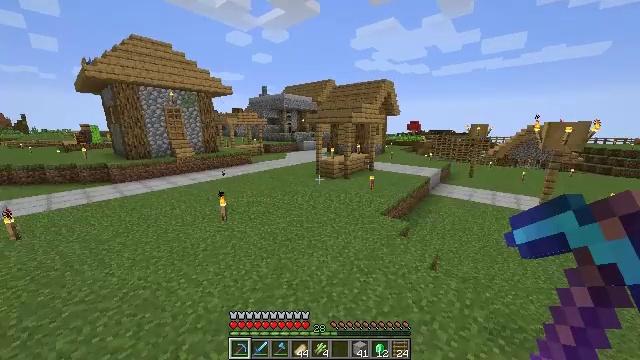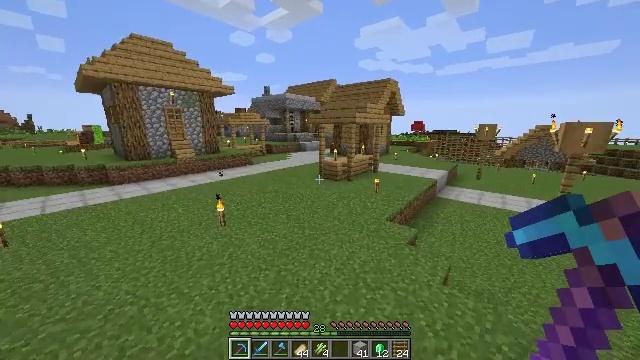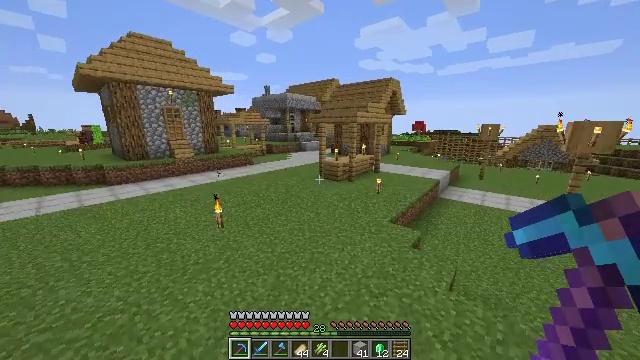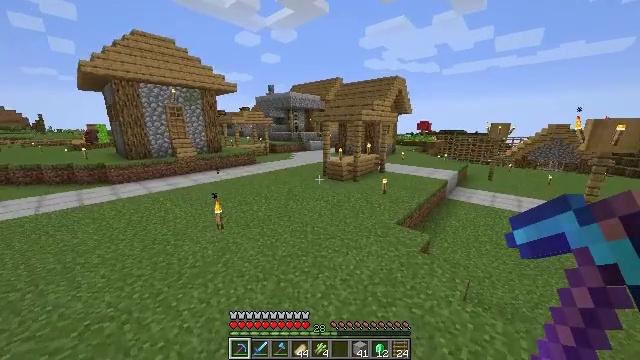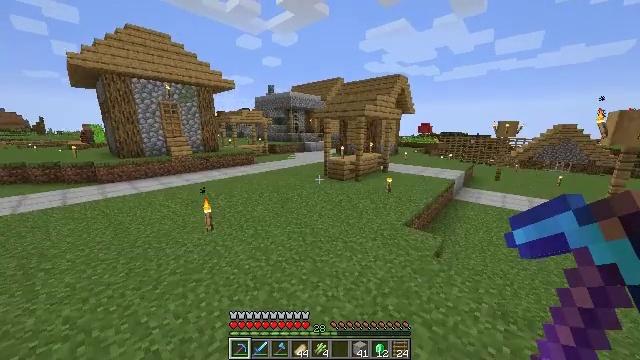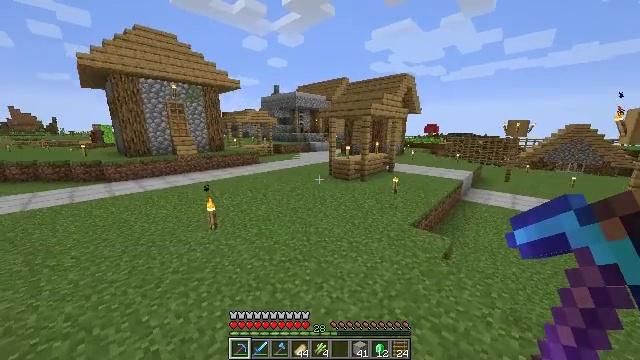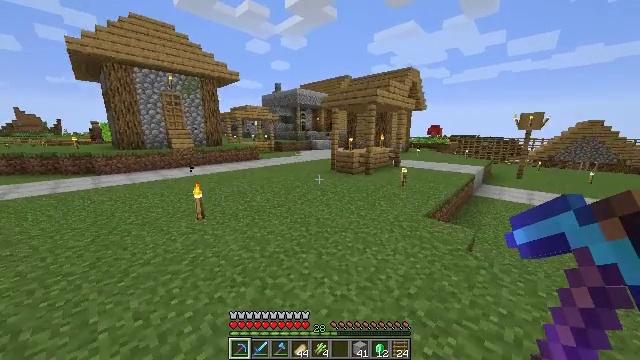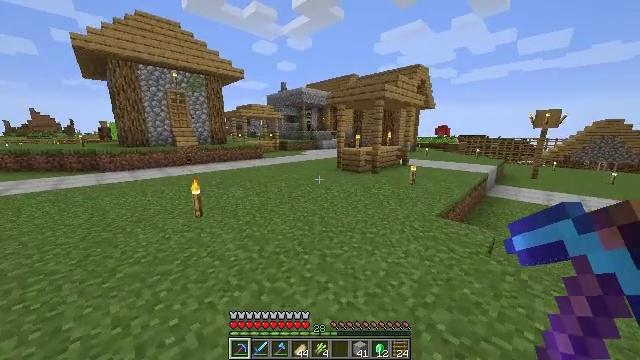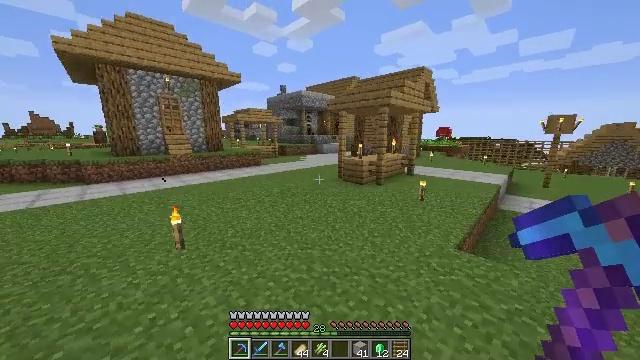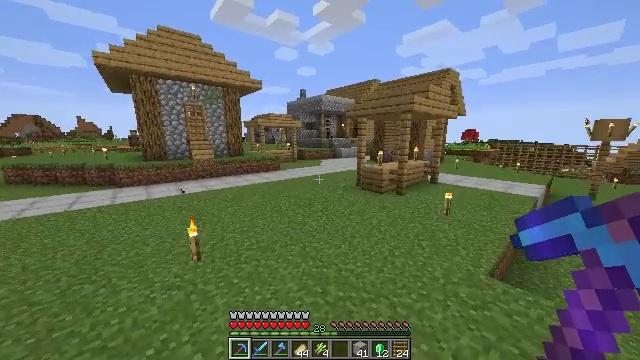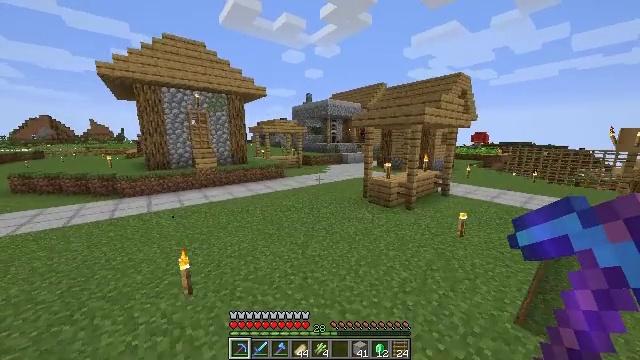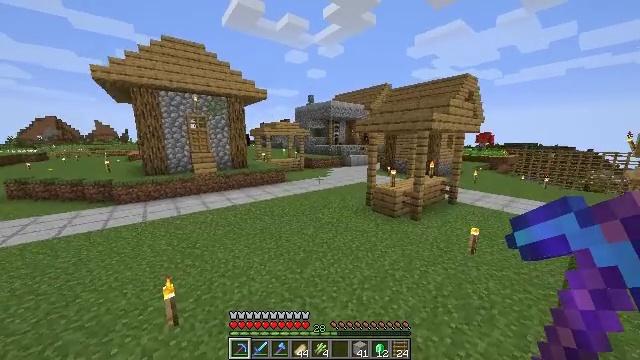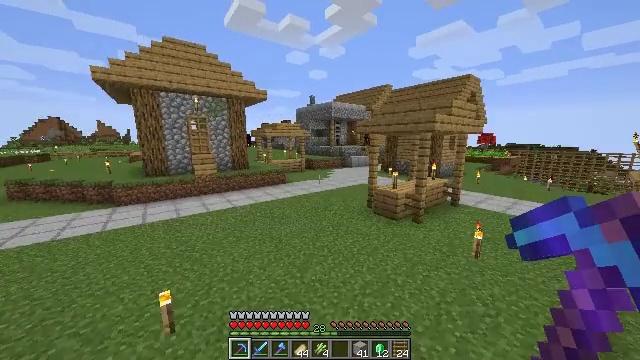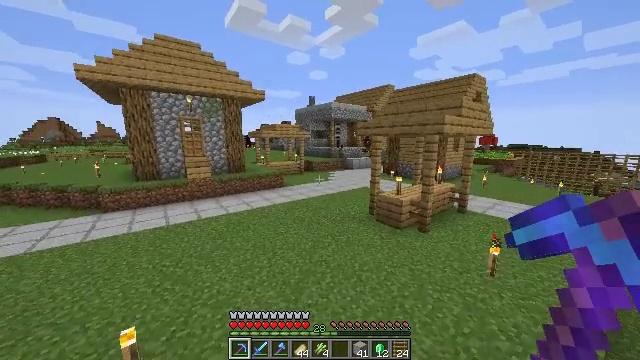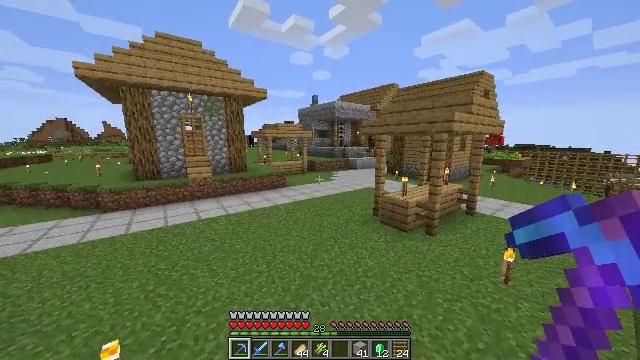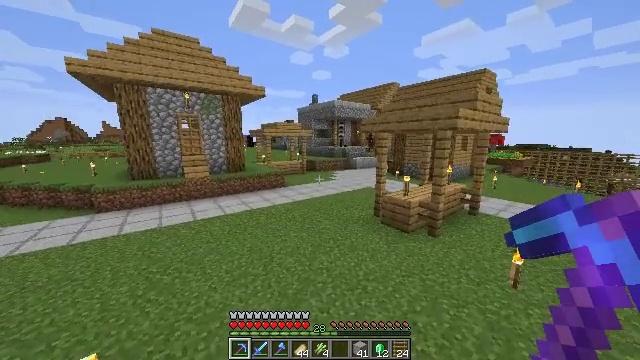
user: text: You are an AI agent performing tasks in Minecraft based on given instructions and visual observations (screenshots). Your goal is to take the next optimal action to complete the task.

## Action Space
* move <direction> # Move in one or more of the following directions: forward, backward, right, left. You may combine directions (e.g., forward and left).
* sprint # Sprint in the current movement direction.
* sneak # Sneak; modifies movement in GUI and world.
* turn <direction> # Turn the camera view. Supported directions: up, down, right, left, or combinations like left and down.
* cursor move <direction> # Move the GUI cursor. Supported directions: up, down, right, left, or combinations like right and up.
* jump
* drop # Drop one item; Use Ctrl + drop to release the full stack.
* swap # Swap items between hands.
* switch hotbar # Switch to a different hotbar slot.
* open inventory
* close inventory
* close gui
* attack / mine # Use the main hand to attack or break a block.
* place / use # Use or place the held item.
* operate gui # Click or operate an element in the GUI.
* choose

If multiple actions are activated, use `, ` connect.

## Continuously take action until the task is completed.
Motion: motion action
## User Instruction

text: Harvest sugar cane from the plant.
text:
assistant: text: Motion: move forward, jump
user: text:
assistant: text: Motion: move forward, jump
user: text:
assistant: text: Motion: move forward, turn left, jump
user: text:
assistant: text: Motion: move forward, jump
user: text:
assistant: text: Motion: move forward, turn left, jump
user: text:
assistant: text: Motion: move forward, jump
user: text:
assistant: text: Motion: move forward, turn left, jump
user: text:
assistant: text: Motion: move forward, sprint, jump
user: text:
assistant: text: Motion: move forward, sprint, turn left, jump
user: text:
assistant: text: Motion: move forward, sprint, turn left, jump
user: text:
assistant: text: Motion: move forward, sprint, jump
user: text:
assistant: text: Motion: move forward, jump
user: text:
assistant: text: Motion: move forward, jump
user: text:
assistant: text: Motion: move forward, jump
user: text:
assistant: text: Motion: move forward, jump
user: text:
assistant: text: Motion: move forward, jump
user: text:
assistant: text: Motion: move forward, jump
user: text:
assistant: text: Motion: move forward, jump
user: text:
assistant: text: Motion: move forward, turn left, jump
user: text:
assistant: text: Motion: move forward, sprint, turn left, jump
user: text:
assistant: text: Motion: move forward, sprint, jump
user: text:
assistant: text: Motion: move forward, sprint, jump
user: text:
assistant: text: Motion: move forward, sprint, jump
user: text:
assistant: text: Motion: move forward, sprint, jump
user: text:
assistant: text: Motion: move forward, jump
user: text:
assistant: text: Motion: move forward, jump
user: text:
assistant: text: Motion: move forward, jump
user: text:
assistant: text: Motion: move forward, jump
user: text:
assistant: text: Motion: move forward, jump
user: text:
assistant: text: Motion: move forward, jump